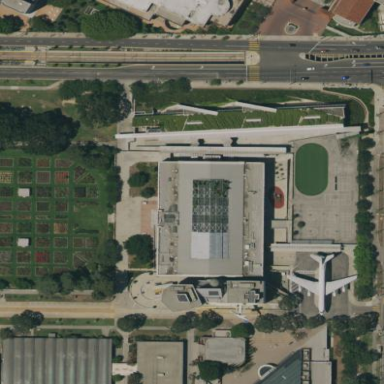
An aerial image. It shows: Events venue building.